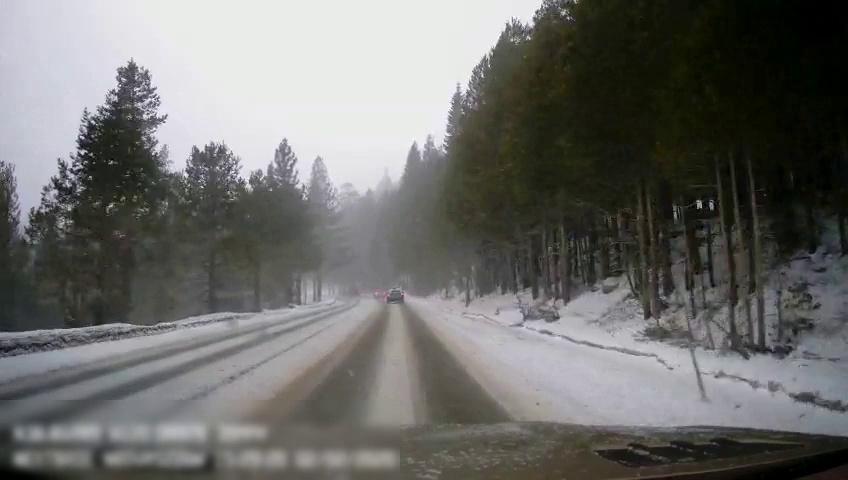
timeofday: Day
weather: Snowy
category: Drivable Space
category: Vehicles | Car
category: Vehicles | SUV